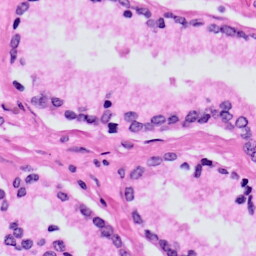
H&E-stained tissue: Prostate